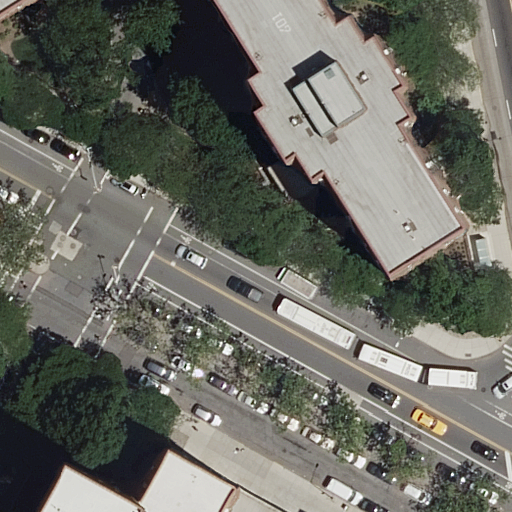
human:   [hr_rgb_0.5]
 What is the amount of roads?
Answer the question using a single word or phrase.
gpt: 17

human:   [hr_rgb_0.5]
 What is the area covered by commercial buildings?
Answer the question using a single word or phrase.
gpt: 0m2

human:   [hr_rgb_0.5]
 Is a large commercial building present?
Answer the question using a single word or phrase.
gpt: no

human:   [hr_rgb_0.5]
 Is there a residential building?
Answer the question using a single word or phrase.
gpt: yes

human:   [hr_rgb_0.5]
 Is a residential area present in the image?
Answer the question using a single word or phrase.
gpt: yes

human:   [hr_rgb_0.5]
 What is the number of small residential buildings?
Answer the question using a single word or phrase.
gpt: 0

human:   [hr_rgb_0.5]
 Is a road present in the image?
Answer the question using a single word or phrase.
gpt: yes

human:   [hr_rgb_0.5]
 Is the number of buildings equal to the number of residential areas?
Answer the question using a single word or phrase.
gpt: no

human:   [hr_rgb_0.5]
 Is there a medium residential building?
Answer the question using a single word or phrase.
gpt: yes

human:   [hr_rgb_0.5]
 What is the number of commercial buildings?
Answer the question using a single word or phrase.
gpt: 0

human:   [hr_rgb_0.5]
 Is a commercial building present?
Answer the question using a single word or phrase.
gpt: no

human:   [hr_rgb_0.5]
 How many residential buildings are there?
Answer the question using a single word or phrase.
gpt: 3

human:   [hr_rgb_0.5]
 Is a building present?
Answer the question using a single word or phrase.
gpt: yes

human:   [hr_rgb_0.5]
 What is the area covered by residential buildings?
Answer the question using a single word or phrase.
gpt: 4089m2

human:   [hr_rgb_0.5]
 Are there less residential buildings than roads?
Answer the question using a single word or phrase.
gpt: yes

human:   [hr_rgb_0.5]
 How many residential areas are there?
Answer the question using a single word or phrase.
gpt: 2

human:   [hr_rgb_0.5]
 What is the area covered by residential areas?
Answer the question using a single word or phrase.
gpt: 20238m2

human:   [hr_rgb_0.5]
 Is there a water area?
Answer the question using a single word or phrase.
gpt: no

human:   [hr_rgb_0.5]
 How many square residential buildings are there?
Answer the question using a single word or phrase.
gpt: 0

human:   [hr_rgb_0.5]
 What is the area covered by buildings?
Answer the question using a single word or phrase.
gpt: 4089m2

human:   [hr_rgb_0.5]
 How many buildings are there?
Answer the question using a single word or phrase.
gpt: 3

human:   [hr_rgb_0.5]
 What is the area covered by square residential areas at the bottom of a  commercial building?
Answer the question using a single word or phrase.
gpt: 0m2

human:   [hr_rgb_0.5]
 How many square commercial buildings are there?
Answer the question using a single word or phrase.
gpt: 0

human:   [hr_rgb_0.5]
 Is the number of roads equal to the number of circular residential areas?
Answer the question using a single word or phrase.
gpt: no

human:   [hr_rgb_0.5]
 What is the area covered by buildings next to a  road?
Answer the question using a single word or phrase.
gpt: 4089m2

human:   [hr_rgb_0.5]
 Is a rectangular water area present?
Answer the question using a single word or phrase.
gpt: no

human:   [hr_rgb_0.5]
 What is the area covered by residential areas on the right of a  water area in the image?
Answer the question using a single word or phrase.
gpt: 0m2

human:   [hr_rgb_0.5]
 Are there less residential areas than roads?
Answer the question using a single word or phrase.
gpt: yes

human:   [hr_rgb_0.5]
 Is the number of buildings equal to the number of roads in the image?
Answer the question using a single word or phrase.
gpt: no

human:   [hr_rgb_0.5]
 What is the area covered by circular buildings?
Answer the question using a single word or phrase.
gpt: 0m2

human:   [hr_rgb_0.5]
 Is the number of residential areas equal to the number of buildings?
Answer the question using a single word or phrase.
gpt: no

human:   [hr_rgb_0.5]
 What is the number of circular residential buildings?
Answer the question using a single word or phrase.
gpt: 0

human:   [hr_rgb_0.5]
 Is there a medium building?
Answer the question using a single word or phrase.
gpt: yes

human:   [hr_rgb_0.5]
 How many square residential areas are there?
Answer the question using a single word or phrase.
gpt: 0

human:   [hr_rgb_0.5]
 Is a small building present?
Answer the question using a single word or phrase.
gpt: no

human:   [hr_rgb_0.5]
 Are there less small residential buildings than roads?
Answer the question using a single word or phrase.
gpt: yes

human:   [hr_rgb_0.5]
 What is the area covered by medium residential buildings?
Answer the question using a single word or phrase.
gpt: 223m2

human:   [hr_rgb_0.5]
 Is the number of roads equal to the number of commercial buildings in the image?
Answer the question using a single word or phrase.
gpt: no

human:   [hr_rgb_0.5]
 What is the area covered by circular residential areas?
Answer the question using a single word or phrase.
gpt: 0m2

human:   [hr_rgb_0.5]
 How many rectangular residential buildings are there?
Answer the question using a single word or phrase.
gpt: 1

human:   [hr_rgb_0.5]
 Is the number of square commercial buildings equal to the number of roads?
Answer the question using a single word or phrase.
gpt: no

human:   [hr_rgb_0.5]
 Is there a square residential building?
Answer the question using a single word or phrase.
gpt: no

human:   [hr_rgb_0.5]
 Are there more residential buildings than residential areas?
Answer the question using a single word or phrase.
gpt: yes

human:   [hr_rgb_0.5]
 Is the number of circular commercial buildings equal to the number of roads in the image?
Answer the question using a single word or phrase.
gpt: no

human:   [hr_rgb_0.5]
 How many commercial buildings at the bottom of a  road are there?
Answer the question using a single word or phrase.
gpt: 0

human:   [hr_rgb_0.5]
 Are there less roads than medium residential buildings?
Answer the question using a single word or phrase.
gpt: no

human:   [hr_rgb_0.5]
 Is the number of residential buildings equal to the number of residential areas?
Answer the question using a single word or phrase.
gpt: no

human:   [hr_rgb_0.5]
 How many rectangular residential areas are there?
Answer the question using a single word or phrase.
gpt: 2

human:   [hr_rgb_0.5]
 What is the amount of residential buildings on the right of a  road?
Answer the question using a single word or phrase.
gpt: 2

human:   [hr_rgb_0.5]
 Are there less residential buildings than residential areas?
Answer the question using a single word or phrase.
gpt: no

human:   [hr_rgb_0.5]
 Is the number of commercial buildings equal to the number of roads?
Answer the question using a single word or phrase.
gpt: no

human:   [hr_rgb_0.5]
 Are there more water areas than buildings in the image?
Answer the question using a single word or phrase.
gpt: no

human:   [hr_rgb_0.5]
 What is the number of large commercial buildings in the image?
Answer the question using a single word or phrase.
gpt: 0

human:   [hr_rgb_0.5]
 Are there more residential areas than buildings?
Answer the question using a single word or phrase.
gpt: no

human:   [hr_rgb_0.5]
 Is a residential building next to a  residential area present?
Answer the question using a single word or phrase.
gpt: yes

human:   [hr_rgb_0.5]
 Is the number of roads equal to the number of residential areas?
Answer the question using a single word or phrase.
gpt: no

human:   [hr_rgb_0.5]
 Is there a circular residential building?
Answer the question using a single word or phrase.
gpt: no

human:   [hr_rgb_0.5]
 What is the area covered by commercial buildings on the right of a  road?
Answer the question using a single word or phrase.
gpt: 0m2

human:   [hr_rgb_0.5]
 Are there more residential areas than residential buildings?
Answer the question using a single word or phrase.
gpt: no

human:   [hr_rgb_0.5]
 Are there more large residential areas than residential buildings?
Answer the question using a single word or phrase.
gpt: no

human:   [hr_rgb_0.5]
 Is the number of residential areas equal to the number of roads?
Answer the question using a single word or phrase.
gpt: no

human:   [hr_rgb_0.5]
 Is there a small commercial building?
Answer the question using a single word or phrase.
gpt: no

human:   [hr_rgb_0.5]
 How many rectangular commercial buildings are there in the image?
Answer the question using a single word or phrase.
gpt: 0

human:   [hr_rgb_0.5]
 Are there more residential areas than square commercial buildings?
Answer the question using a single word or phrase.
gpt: yes